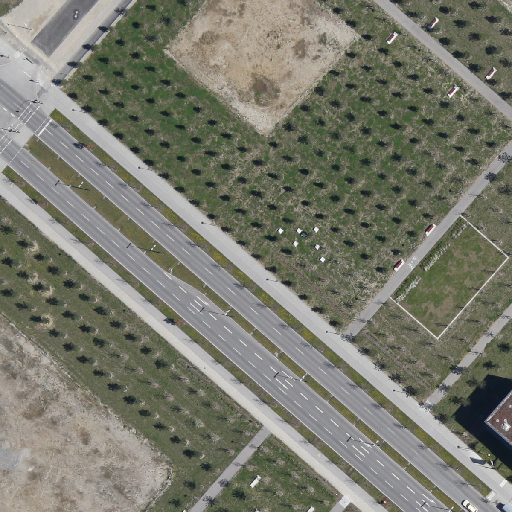
Referring expression: unpaved road